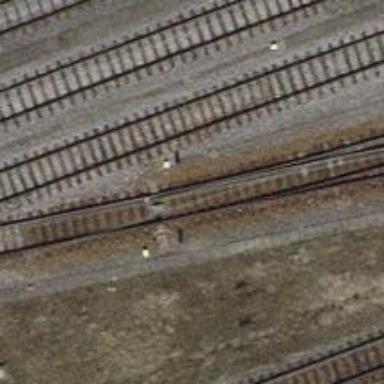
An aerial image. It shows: Single-track electrified railway service yard with contact line for trains.